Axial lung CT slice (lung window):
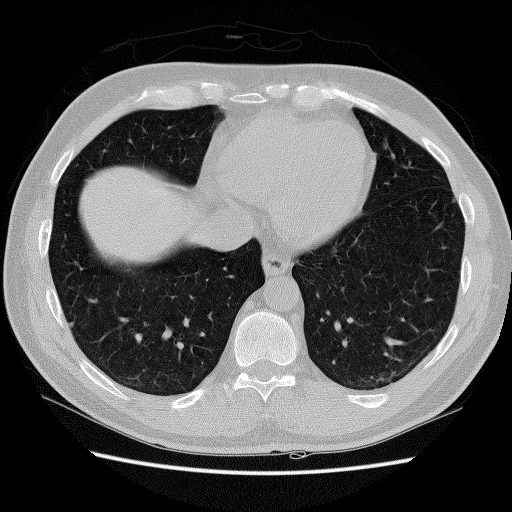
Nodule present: yes
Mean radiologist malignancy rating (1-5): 1.667